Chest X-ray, AP view. Patient: 36 years old, sex F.
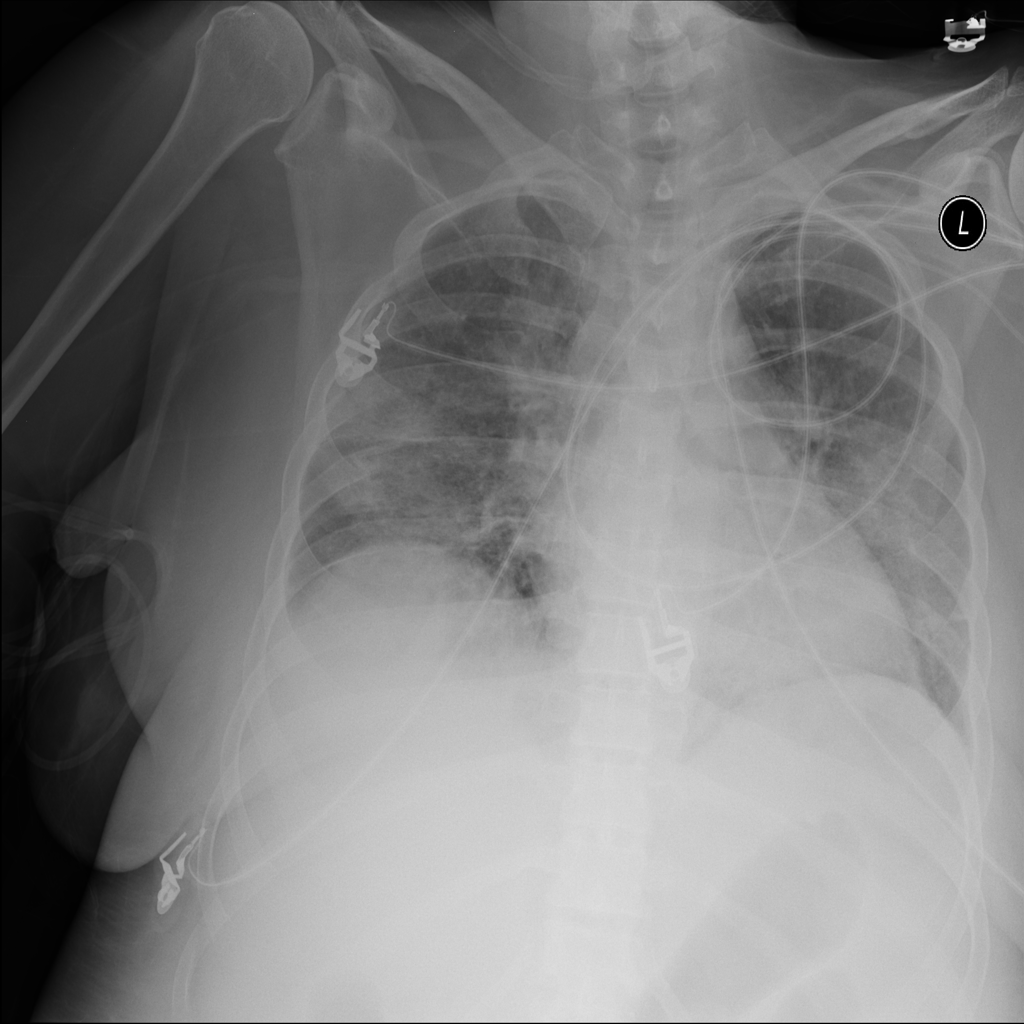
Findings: Edema, Effusion, Infiltration